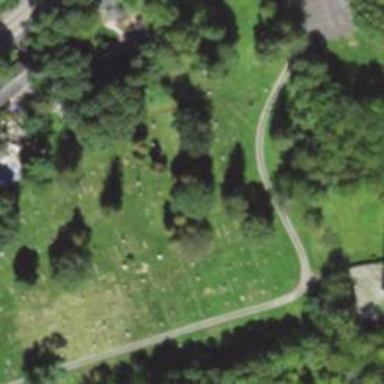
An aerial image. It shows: Cemetery.